Question: Since my problem seems to be specific to my setup, I provide a complete minimal working example here.
This is my maven setup ('pom.xml'):
'''
<project xmlns="http://maven.apache.org/POM/4.0.0" xmlns:xsi="http://www.w3.org/2001/XMLSchema-instance"
xsi:schemaLocation="http://maven.apache.org/POM/4.0.0 http://maven.apache.org/xsd/maven-4.0.0.xsd">
<modelVersion>4.0.0</modelVersion>
<groupId>foo</groupId>
<artifactId>bar</artifactId>
<version>1.0-SNAPSHOT</version>
<name>AsciiDoc Test</name>
<build>
<plugins>
<plugin>
<groupId>org.asciidoctor</groupId>
<artifactId>asciidoctor-maven-plugin</artifactId>
<version>1.5.3</version>
<dependencies>
<dependency>
<groupId>org.asciidoctor</groupId>
<artifactId>asciidoctorj-pdf</artifactId>
<version>1.5.0-alpha.11</version>
</dependency>
<dependency>
<groupId>org.asciidoctor</groupId>
<artifactId>asciidoctorj</artifactId>
<version>1.5.4</version>
</dependency>
<!-- beware, jruby 1.7.23 breaks asciidoctorj -->
<dependency>
<groupId>org.jruby</groupId>
<artifactId>jruby-complete</artifactId>
<version>1.7.21</version>
</dependency>
</dependencies>
<configuration>
<sourceDirectory>${project.basedir}/src</sourceDirectory>
</configuration>
<executions>
<execution>
<id>generate-pdf-doc</id>
<phase>generate-resources</phase>
<goals>
<goal>process-asciidoc</goal>
</goals>
<configuration>
<backend>pdf</backend>
<doctype>book</doctype>
</configuration>
</execution>
</executions>
</plugin>
</plugins>
</build>
</project>
'''
This is my AsciiDoc source ('src/test.adoc'):
'''
[cols="a"]
|===
|First paragraph
second paragraph
|===
'''
The AsciiDoc file is compiled with:
'''
mvn generate-resources
'''
This is the generated output ('target/generated-docs/test.pdf')

Why doesn't AsciiDoc render two paragraphs?
Other things that do not work as expected (every example pushes the whole cell content in one paragraph):
- 'a'
'''
|===
a|First paragraph
second paragraph
|===
'''
-
'''
[cols="a"]
|===
|First paragraph
* second paragraph
|===
'''
-
'''
[cols="1"]
|===
a|First paragraph
second paragraph
|===
'''
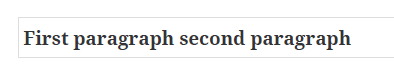
Answer: From the documentation:
<URL>
The direct Asciidoctor PDF rendering do not support this yet. See <URL>
---
This is what I get:
## With paragraph:
'''
[cols="1"]
|===
a|First paragraph
second paragraph
|===
'''
The relevant thing is the empty line between '|==' and 'a|your cell'
With the HTML renderer:
<URL>
With the PDF renderer:
<URL>
## With list:
It works the same way:
'''
[cols="1"]
|===
a|First paragraph
* second paragraph
|===
'''
With the HTML renderer:
<URL>
With the PDF renderer:
<URL>
---
A possible solution might be to use the DocBook Pipeline with jDocBook as in this example <URL>. With this setup I get the expected output:
<URL>